Question: When adding a QLCDNumber to a form it seems to always center in its container box. Is there a way to align the numbers to the right or left?

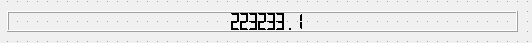
Answer: try putting a spacer before it see <URL>
'''
spacer = QWidget()
spacer.setSizePolicy(QSizePolicy.Expanding, QSizePolicy.Expanding)
# hbox is an existing QHboxLayout
# lcdnumber is an existing QLCDNumber
hbox.addWidget(spacer)
hbox.addWidget(lcdnumber)
'''